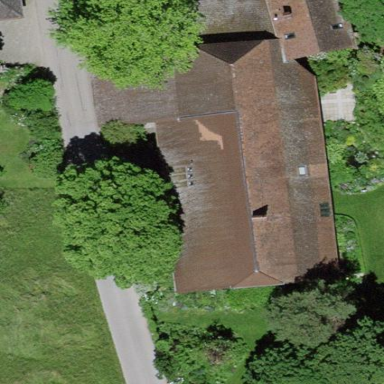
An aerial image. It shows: Farm building.